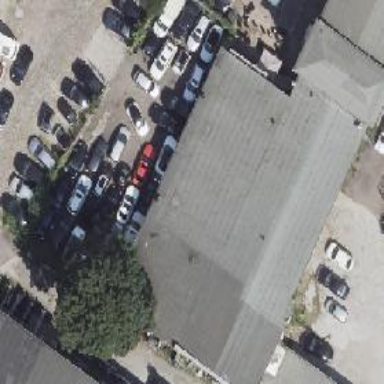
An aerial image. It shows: Car repair shop.